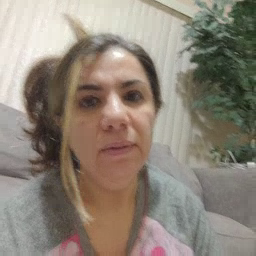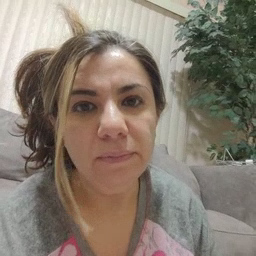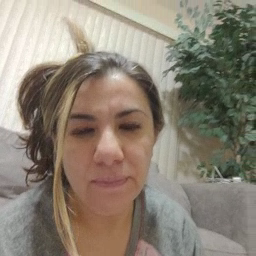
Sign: hot